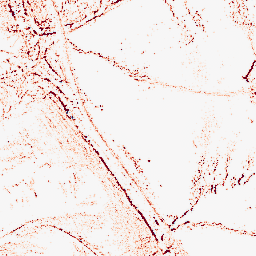
Category: morphological
Decomposition family: morphological_square
Decomposition parameters: operation: opening
size: 3
Upsampling method: quintic
Upsampling parameters: scale: 4
Upsampling scale: 4